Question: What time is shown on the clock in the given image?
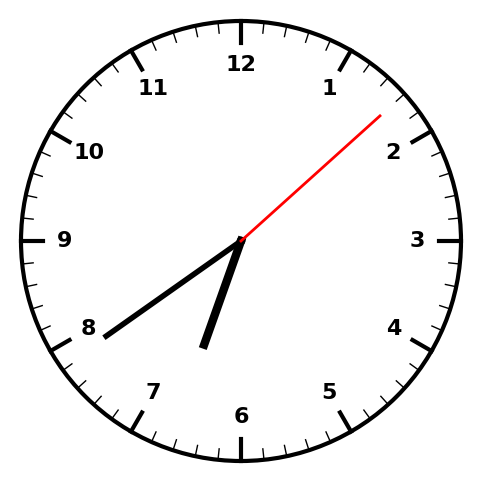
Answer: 06:39:08